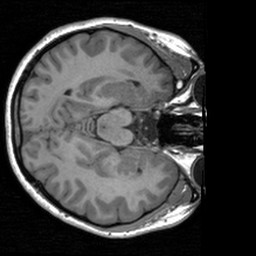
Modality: T1w
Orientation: axial
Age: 23
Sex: female
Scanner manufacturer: siemens
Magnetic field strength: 3 T
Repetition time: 1.9 s
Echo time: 0.00226 s